Interaction volume radius: 10 \u00c5
Interaction volume height: 30 \u00c5
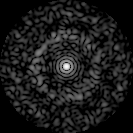
Disorder parameter: 0.8241